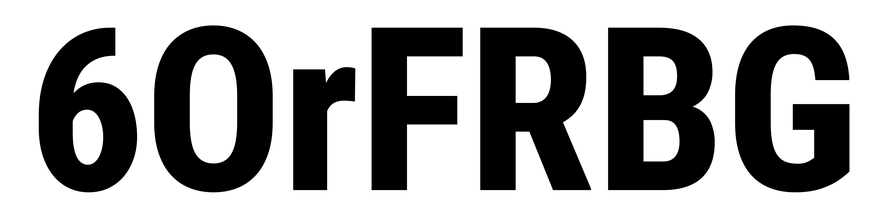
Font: Roboto_Condensed_ExtraBold